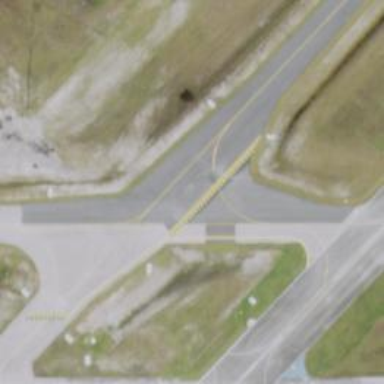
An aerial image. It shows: Image of taxiway at airport.